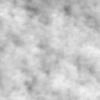
Label: no_change